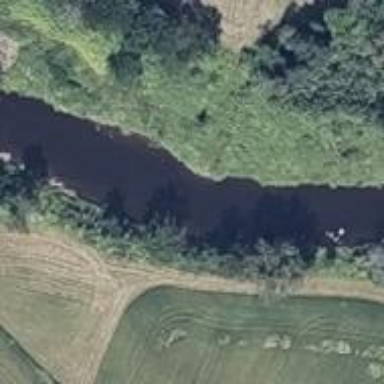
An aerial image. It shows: Beautiful river scene.